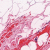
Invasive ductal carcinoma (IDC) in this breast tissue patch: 0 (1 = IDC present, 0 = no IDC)